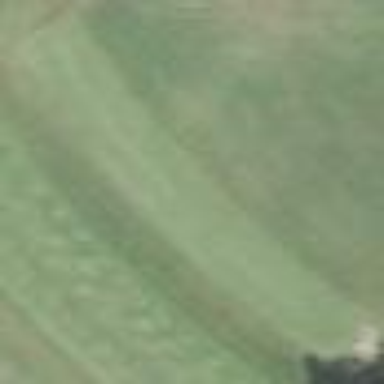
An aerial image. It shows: Grassy area designated as golf tee.